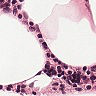
Metastatic tissue present: no